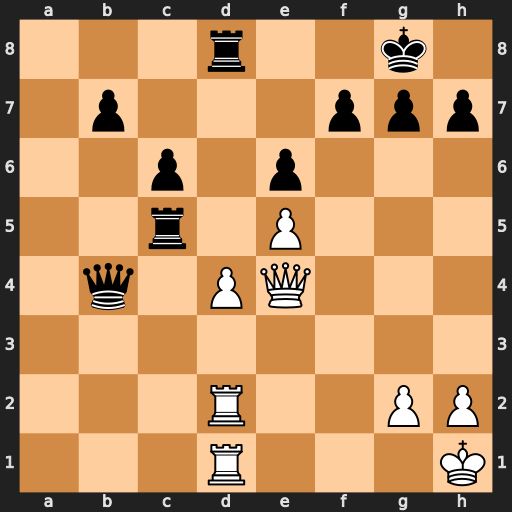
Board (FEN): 3r2k1/1p3ppp/2p1p3/2r1P3/1q1PQ3/8/3R2PP/3R3K
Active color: w
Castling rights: -
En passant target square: -
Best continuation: dxc5 Qxd2 Rxd2